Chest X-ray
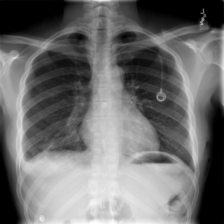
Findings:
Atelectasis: negative
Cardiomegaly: negative
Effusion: negative
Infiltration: negative
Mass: negative
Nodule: negative
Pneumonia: negative
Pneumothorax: negative
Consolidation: negative
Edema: negative
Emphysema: negative
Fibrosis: negative
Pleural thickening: negative
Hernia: negative